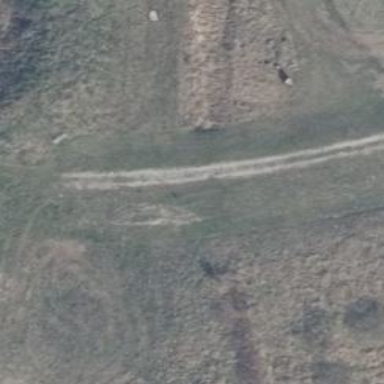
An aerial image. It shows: Track with grade3 tracktype.